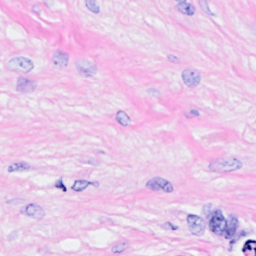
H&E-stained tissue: Breast